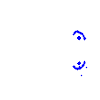
Particle: kaon